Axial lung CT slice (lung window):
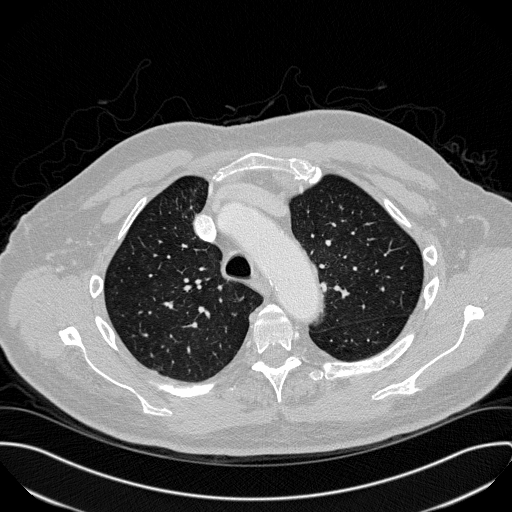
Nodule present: no